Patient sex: F
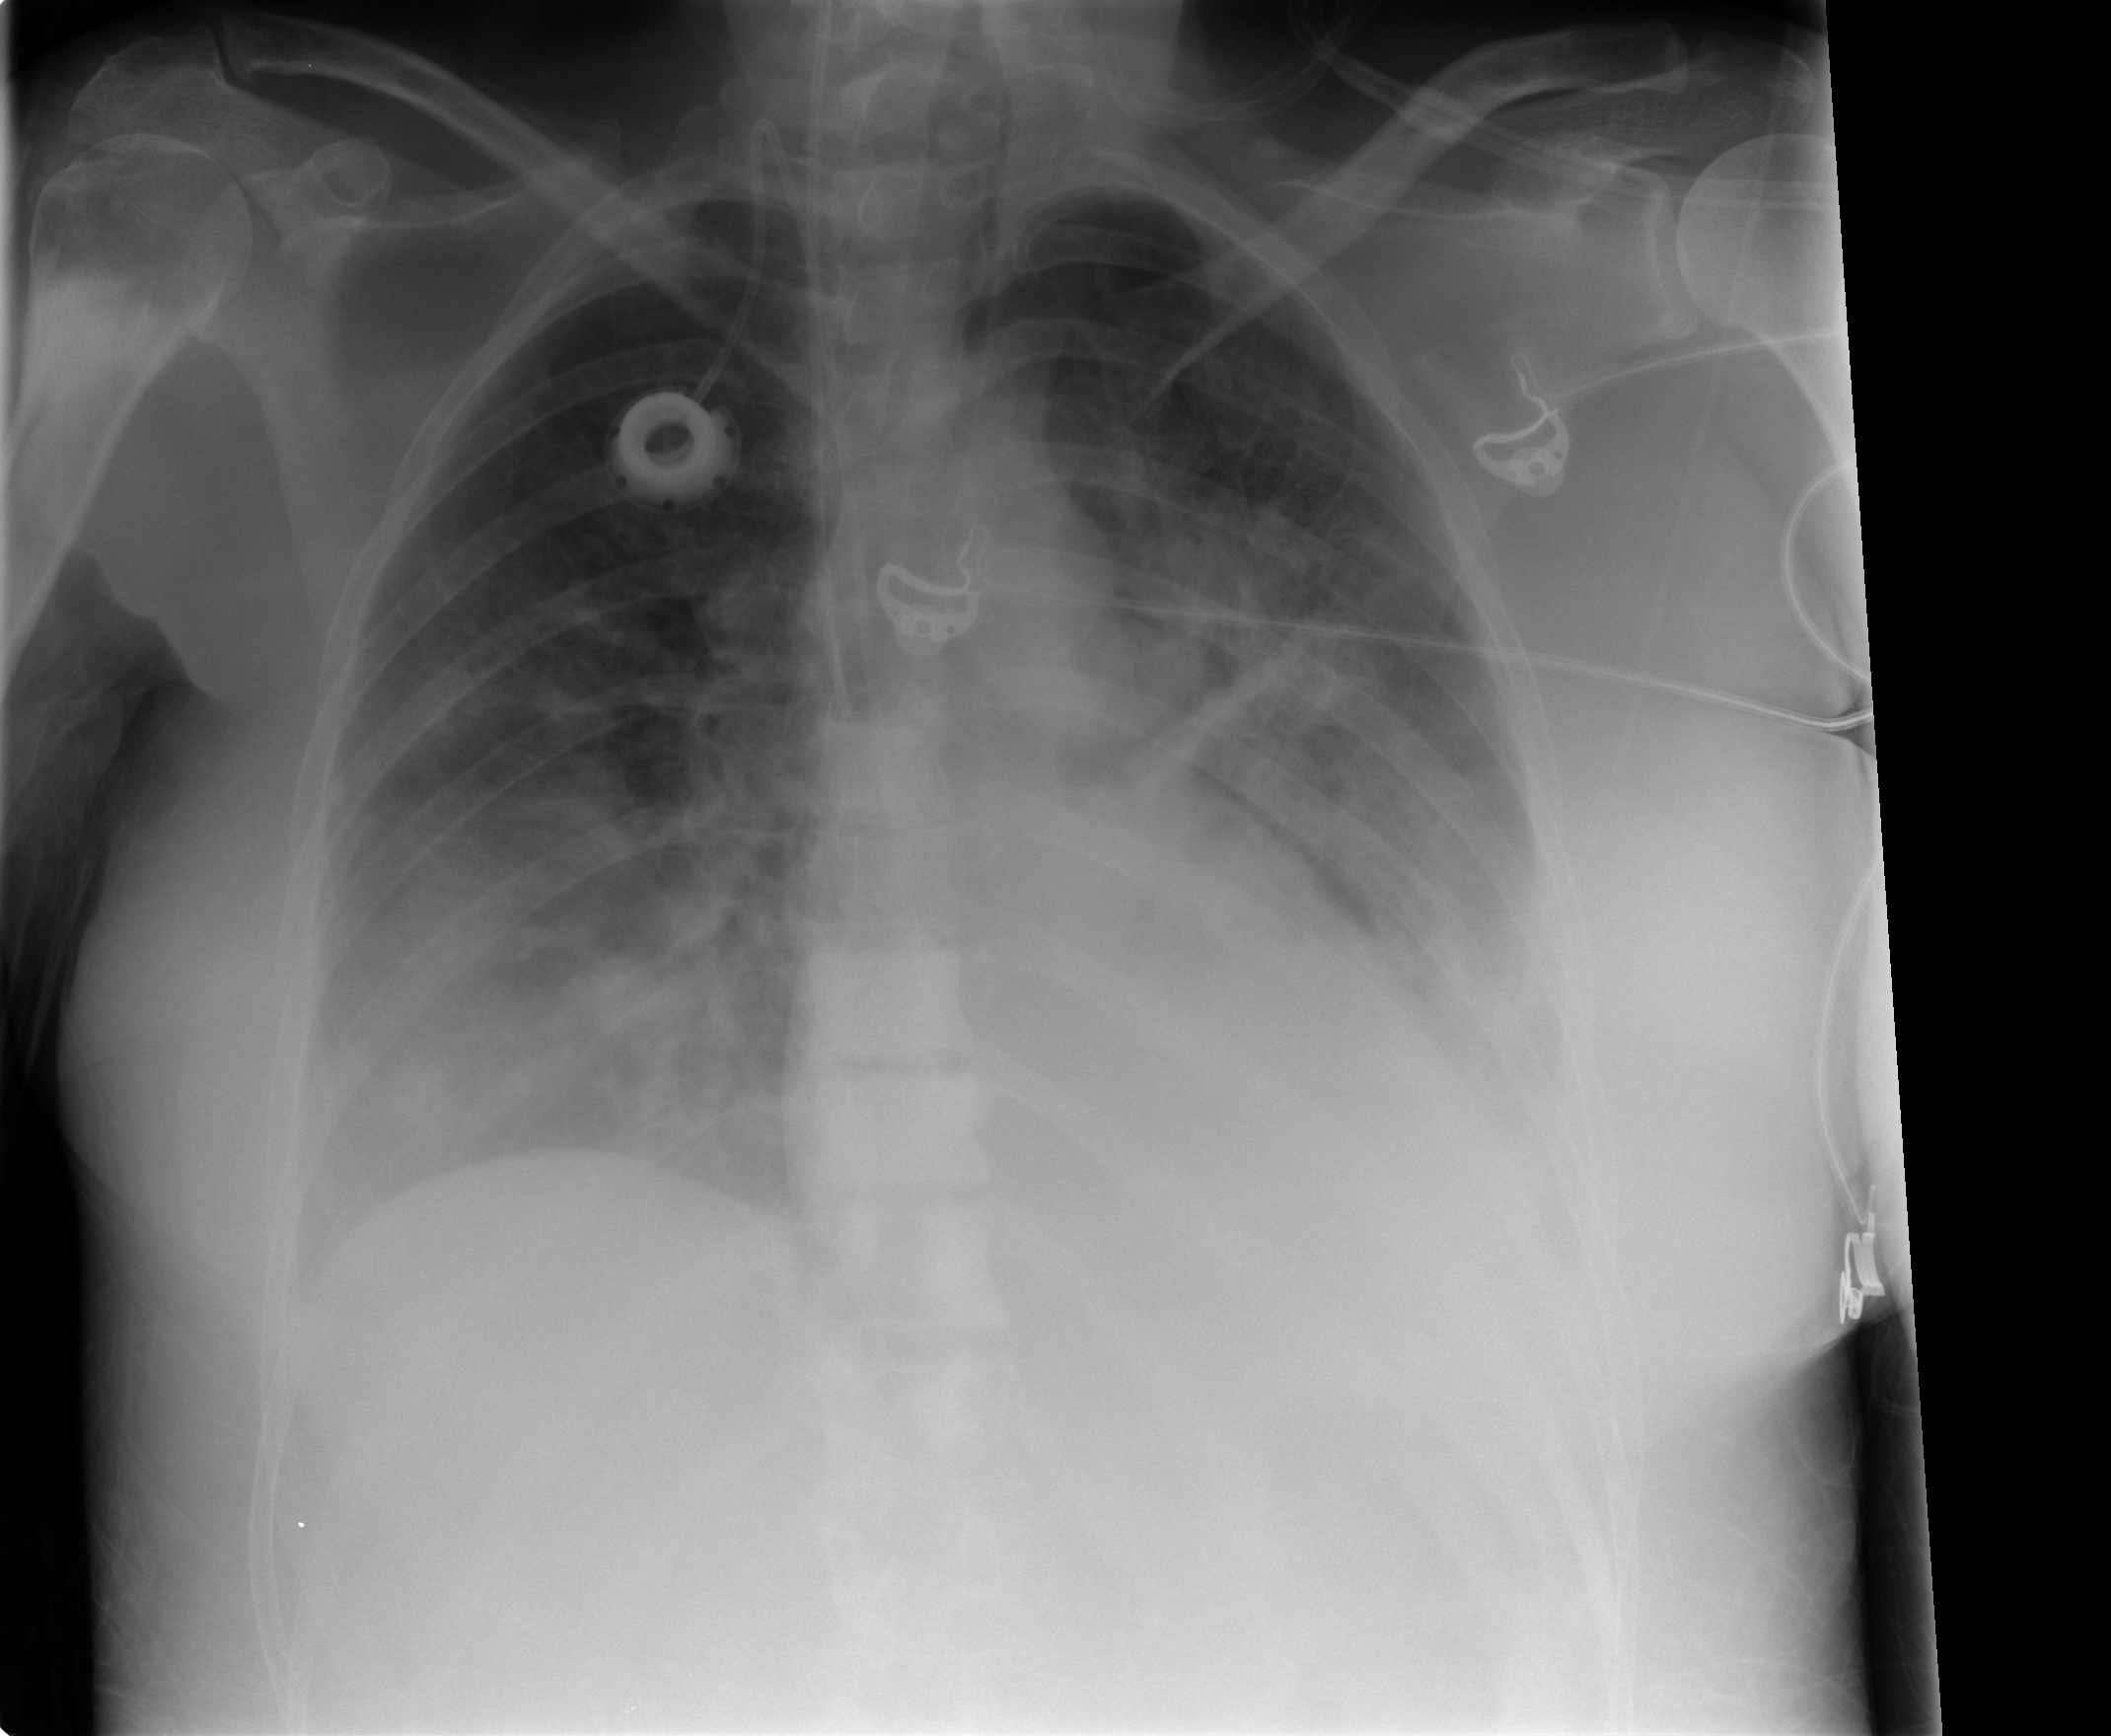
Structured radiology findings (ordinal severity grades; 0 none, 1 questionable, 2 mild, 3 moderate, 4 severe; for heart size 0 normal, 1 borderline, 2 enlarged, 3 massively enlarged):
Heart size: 2
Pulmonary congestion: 1
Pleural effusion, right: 1
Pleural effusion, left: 2
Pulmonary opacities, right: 2
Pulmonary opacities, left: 1
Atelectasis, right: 1
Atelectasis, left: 2